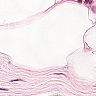
Metastatic tissue present: no